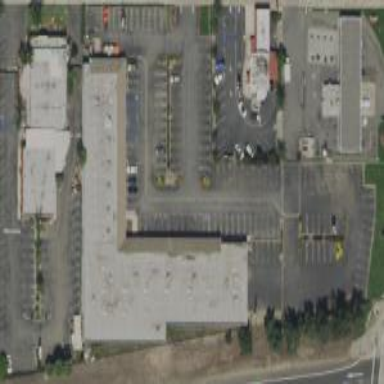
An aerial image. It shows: Retail area.